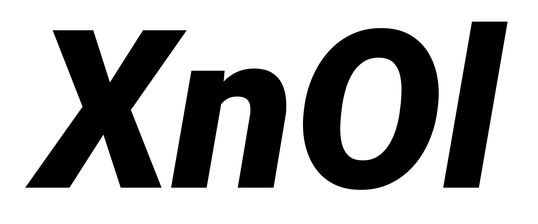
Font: Roboto-Italic_Black_Italic